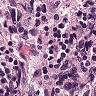
Metastatic tissue present: yes